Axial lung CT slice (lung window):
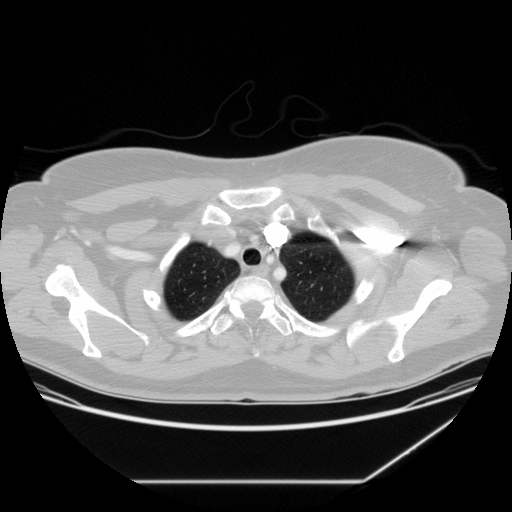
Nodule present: no